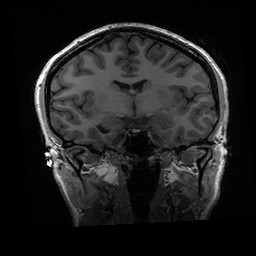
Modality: T1w
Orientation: coronal